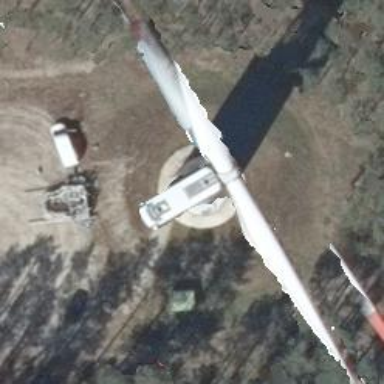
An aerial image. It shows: Wind generator with horizontal axis. The generator is wind turbine.